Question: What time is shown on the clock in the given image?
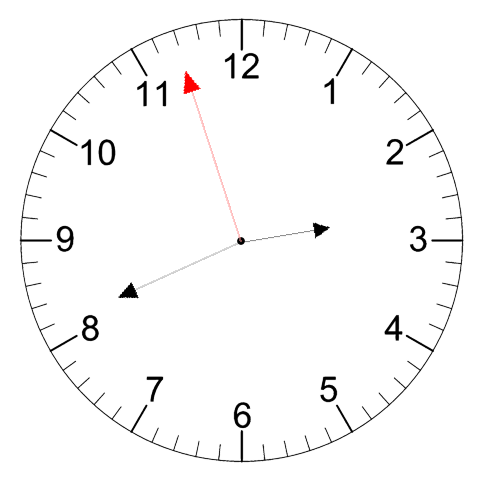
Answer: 02:40:57